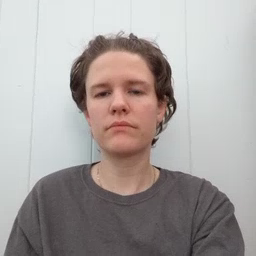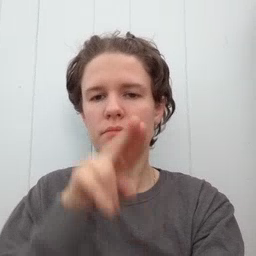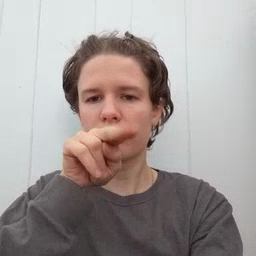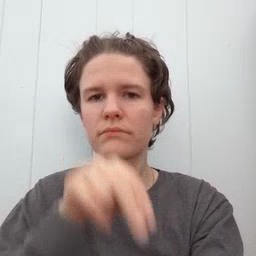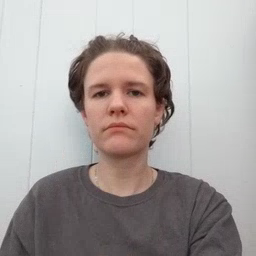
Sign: tongue